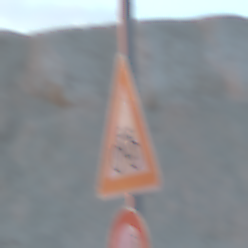
Verkehrszeichen: RadverkehrRechts
Zusatzzeichen unten: VerbotUeberholenEinspurigeFahrzeuge
Umgebung: Outdoor, Beach
Tageszeit: SunriseSunset
Wetter: PartlyCloudy
Licht: Natural
Jahreszeit: NotSpecified
Kontrast: MediumContrast